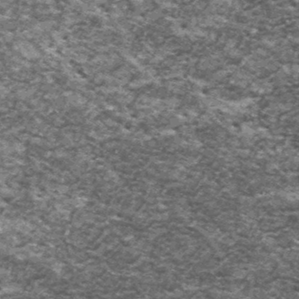
Label: frost